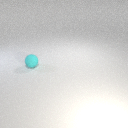
small cyan rubber sphere